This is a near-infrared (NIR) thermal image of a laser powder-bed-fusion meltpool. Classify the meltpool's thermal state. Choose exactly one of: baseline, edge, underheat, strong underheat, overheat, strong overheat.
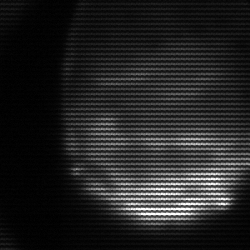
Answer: edge